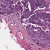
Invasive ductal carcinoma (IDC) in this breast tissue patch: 0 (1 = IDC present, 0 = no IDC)